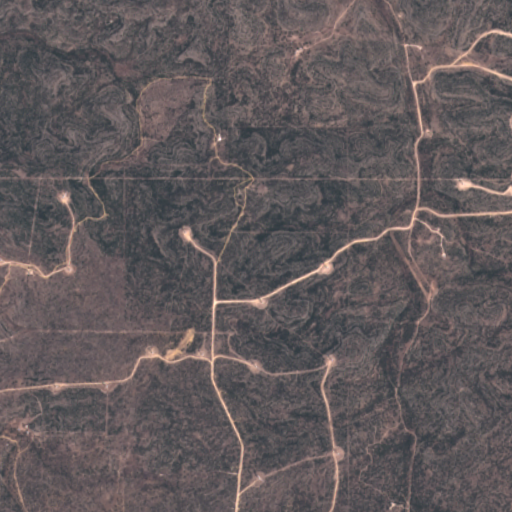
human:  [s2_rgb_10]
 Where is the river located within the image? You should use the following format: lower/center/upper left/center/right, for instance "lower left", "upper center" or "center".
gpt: The river is located in the upper left of the image.
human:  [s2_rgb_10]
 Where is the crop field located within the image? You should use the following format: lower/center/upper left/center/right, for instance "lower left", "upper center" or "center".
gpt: There is no crop field in the image.